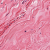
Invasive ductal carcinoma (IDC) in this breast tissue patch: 0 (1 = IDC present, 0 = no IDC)